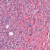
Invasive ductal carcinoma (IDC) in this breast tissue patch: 1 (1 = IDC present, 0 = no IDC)